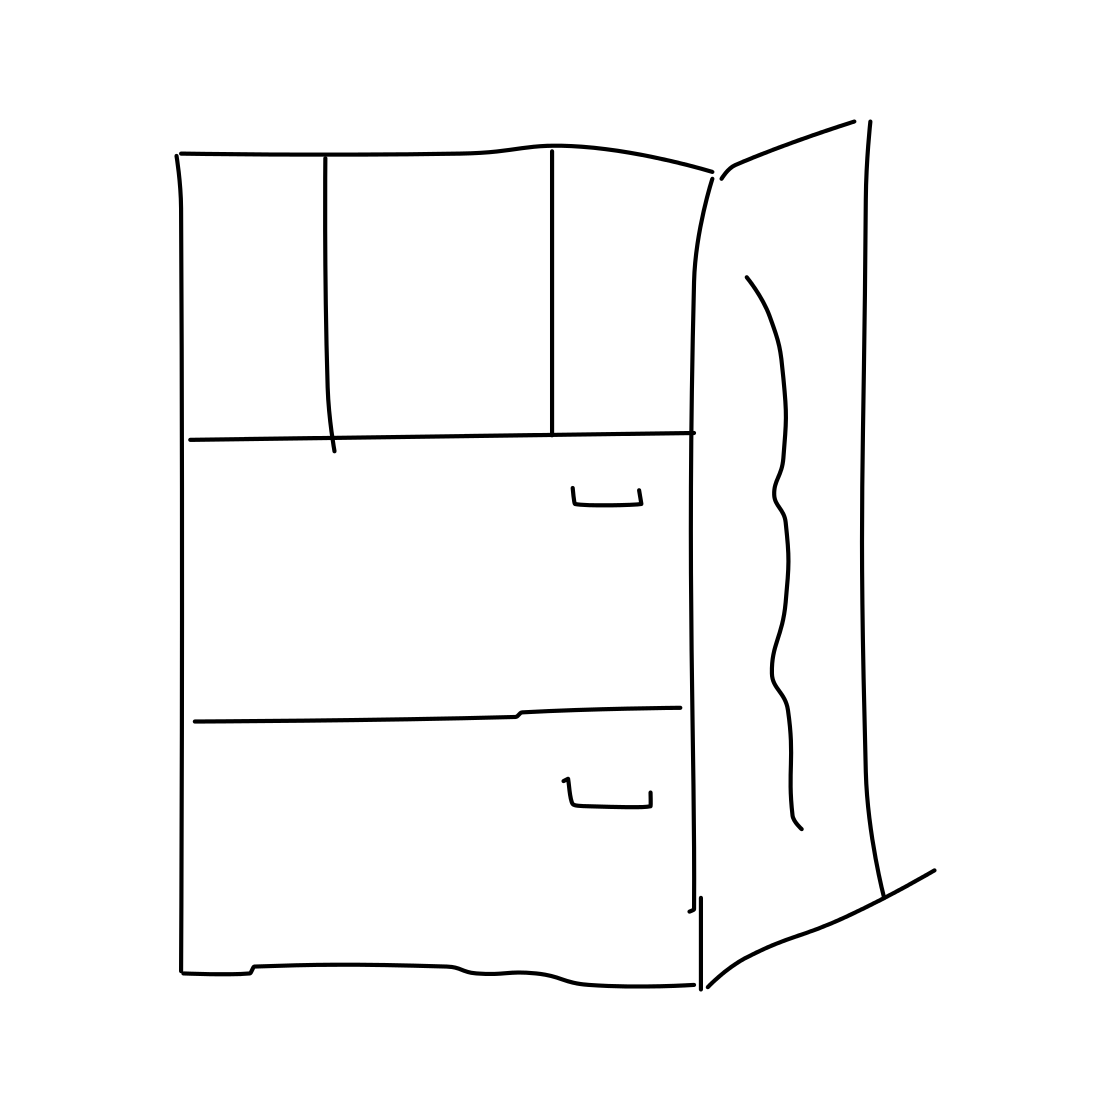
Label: bookshelf